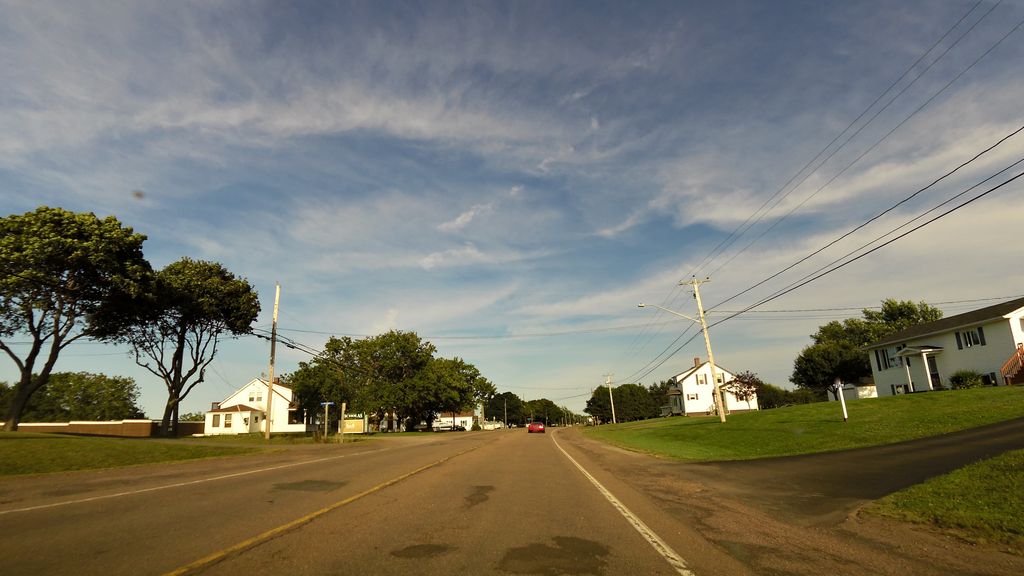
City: charlottetown